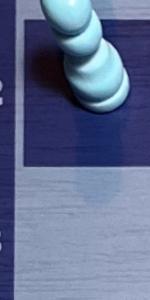
Label: Empty